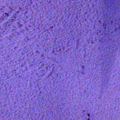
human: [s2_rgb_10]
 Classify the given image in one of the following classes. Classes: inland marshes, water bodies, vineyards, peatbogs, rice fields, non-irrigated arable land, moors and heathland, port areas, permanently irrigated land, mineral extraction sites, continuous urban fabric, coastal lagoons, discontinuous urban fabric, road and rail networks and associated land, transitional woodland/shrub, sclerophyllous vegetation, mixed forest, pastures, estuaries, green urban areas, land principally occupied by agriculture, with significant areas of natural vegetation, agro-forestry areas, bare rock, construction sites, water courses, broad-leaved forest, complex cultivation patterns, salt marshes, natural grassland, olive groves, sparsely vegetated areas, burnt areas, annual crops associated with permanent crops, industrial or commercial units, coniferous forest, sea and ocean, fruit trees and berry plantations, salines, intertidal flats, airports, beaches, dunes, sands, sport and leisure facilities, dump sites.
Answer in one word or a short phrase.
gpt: sea and ocean